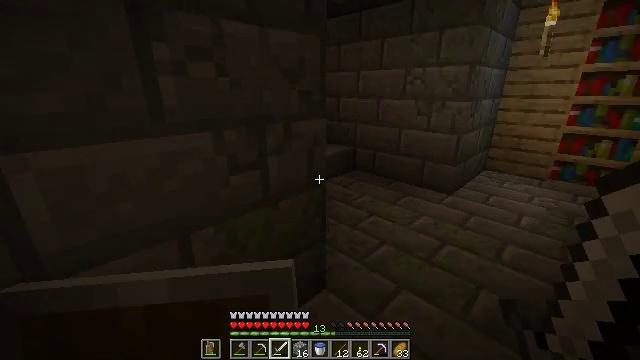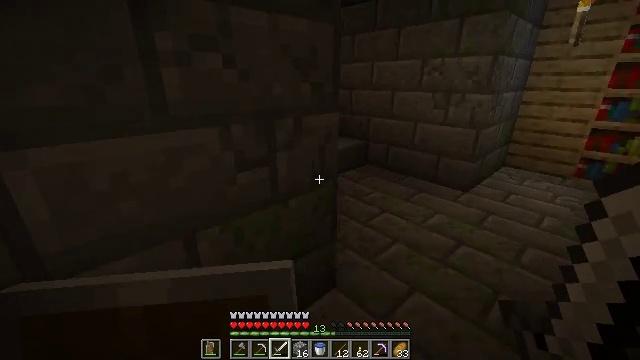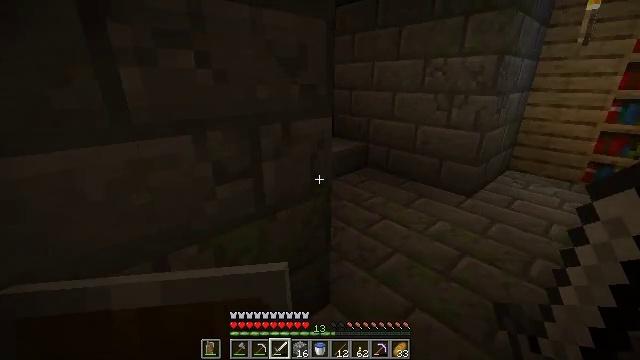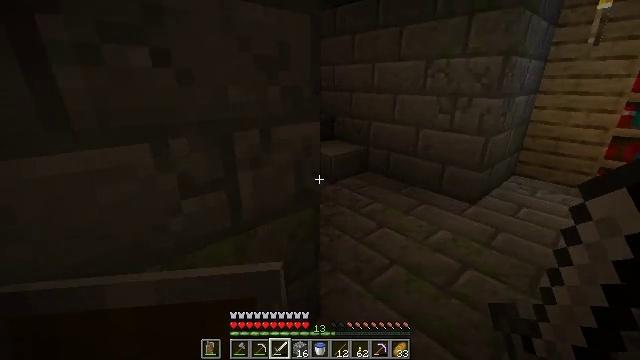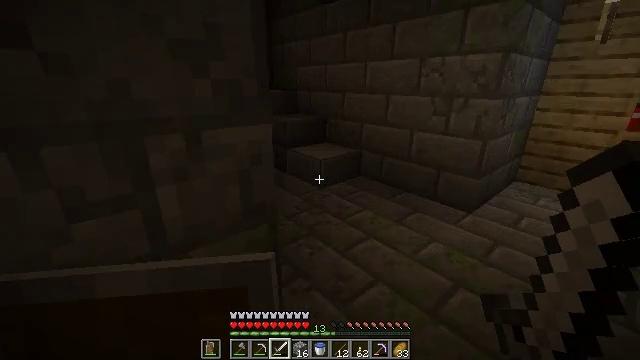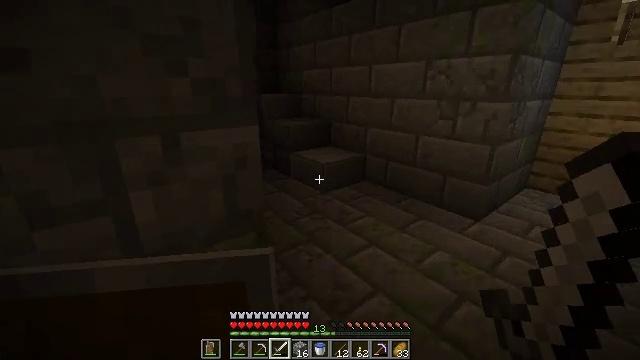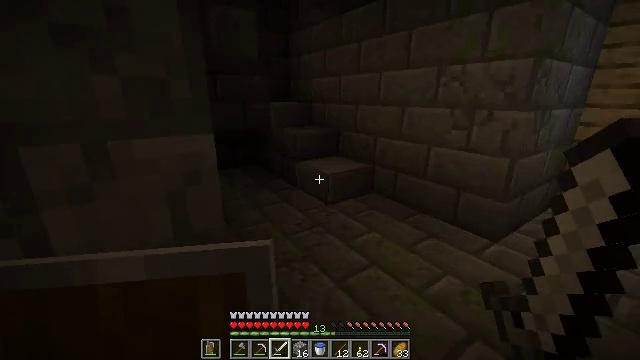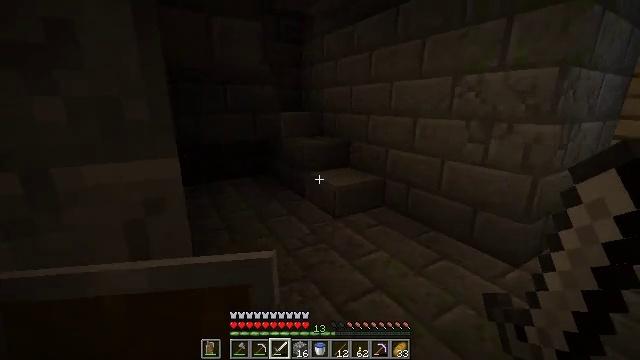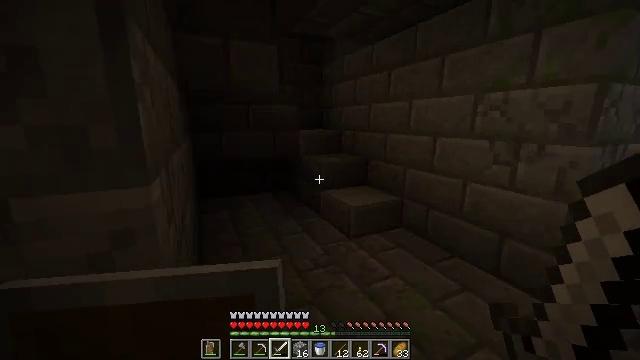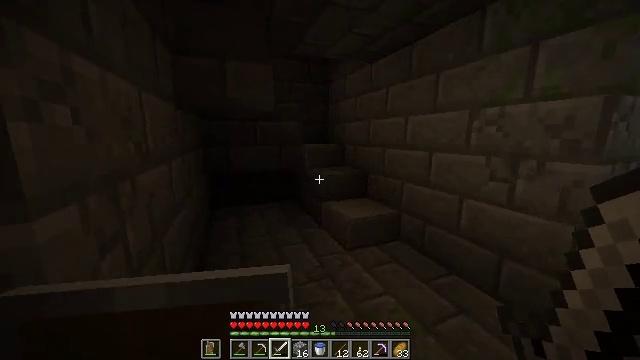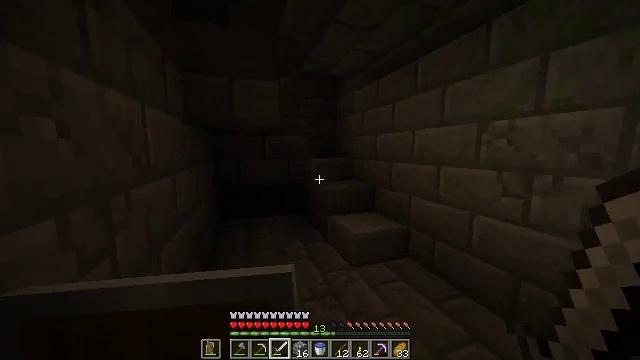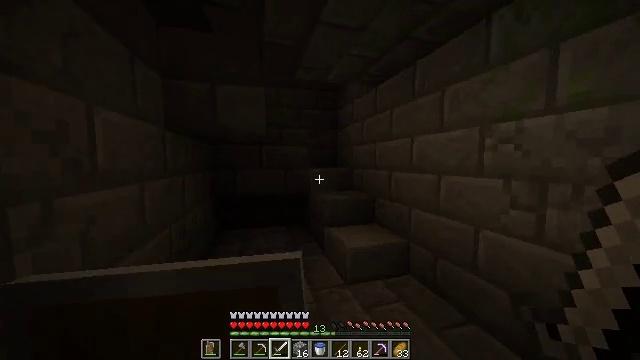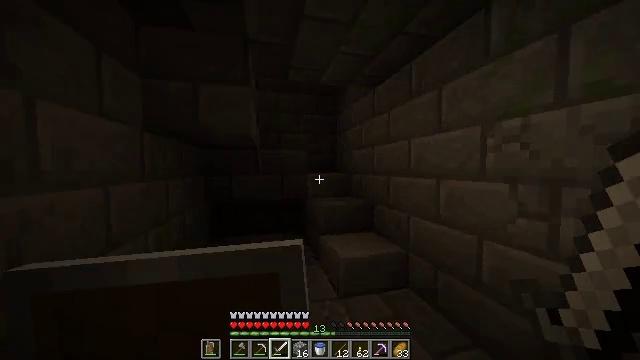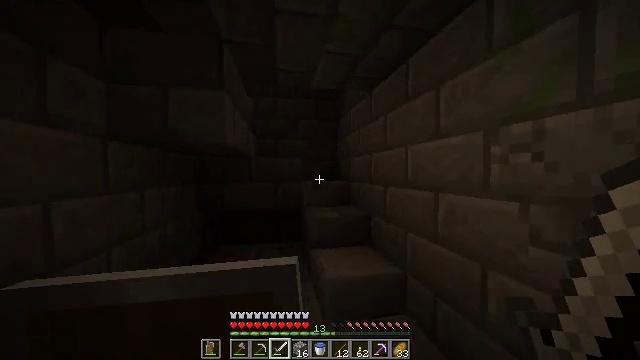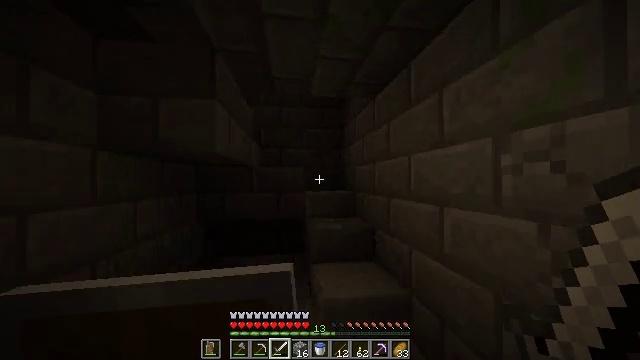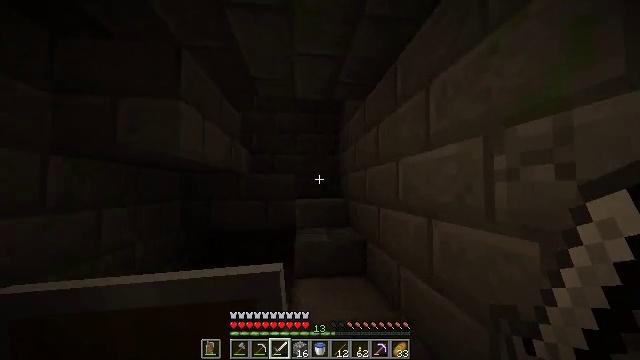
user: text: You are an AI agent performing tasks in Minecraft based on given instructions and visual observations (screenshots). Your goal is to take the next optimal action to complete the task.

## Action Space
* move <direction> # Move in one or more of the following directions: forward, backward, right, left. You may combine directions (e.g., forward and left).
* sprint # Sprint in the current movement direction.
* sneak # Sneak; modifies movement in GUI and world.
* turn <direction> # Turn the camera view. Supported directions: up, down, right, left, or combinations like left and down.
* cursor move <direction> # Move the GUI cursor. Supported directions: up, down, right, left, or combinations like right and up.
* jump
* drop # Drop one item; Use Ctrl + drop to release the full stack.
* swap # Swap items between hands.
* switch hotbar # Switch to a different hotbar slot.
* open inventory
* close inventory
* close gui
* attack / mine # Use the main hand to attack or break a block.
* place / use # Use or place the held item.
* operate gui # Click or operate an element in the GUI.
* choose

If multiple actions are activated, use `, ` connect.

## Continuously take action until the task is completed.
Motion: motion action
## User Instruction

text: Drop stone bricks.
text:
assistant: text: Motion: move forward and move right, turn left and down
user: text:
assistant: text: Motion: move forward and move right
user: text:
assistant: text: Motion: move forward and move right
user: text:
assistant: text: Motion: move forward and move right
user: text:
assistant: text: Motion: move forward and move right, turn left
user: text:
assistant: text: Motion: move forward and move right, turn left and up
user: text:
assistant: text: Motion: move forward and move right, sprint, turn left and up
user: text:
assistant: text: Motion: move forward and move right, sprint, turn left and up
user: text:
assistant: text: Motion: move forward and move right, sprint, turn left and up
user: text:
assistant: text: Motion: move forward and move right, sprint, turn left and up
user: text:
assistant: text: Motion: move forward and move right, sprint, turn left and up
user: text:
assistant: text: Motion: move forward and move right, sprint, turn left and up
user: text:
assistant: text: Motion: move forward and move right, sprint, turn left and up
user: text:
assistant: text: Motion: move forward and move right, sprint, turn left and up
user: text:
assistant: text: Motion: move forward and move right, sprint, turn left and up
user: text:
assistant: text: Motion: move forward and move right, sprint, turn left
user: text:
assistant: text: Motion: move forward and move right, sprint
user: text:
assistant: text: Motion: move forward, sprint
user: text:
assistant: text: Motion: move forward, sprint
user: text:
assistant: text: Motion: move forward, sprint
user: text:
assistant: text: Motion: move forward, sprint
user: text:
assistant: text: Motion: move forward, sprint
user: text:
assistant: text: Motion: move forward, sprint
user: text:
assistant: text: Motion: move forward and move right, sprint
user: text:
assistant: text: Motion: move forward and move right, sprint
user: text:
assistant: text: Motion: move forward, sprint
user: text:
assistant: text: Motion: move forward, sprint
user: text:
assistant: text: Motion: move forward, sprint, turn left
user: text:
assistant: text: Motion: move forward and move right, sprint, turn left
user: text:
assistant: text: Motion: move forward and move right, sprint, turn left